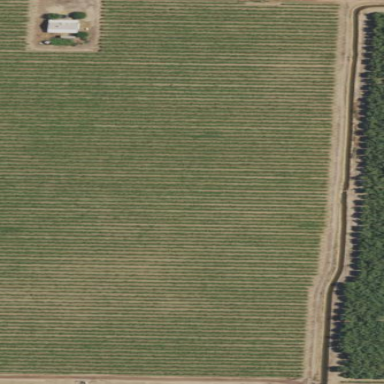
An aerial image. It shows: Vineyard.